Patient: sex M, age 43
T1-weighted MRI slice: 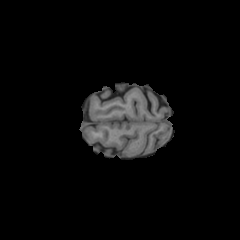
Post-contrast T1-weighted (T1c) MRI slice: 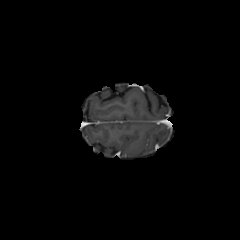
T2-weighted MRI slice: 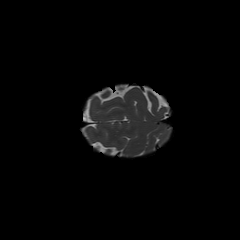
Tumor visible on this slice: no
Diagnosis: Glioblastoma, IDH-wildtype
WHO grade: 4